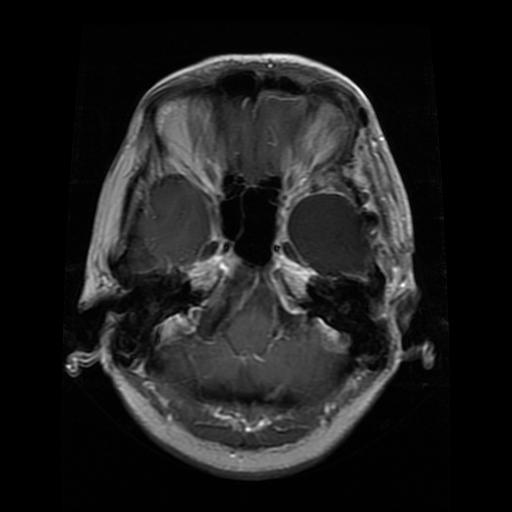
Label: glioma